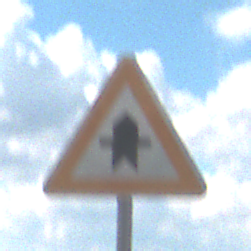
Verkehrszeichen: Vorfahrt
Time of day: Midday
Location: Outdoor (Nature)
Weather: PartlyCloudy
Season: NotSpecified
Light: Natural